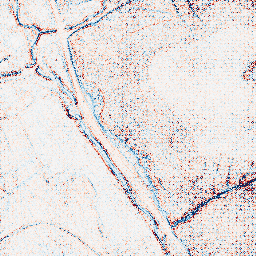
Category: edge_preserving
Decomposition family: bilateral
Decomposition parameters: d: 5
sigma_color: 100
sigma_space: 100
Upsampling method: regularized
Upsampling parameters: scale: 4
lambda_reg: 0.1
Upsampling scale: 4